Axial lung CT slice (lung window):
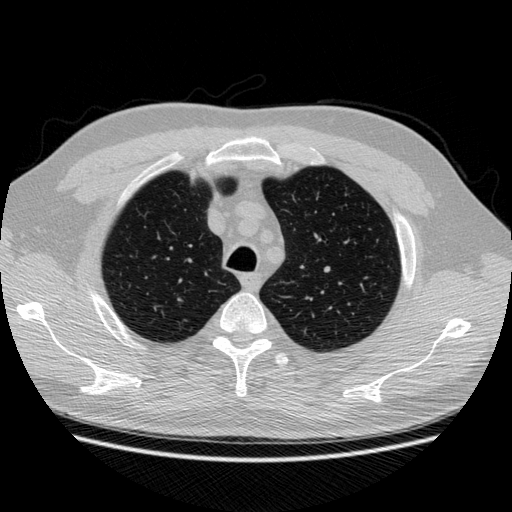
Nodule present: no